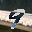
Label: 9